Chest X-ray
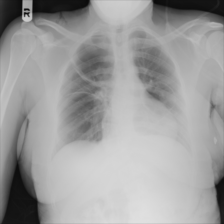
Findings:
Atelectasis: negative
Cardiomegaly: negative
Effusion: negative
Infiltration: negative
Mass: negative
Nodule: negative
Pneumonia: negative
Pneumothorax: negative
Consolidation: negative
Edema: negative
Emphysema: negative
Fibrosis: negative
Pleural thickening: negative
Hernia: negative